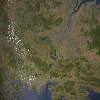
Label: land